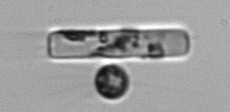
Label: Guinardia_delicatula